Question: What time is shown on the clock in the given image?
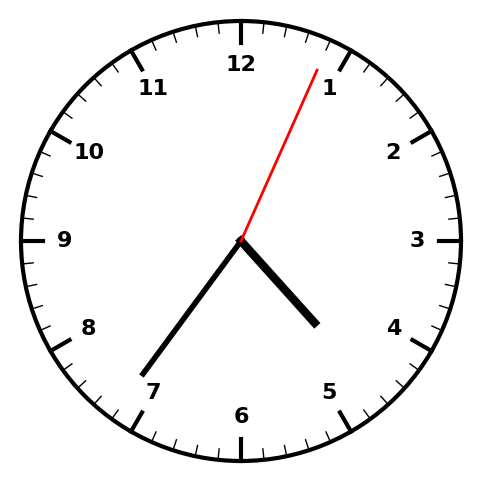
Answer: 04:36:04